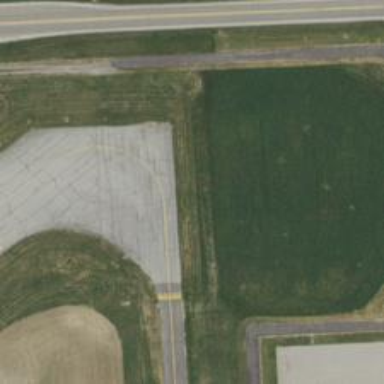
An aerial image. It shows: View of taxiway at the airport.